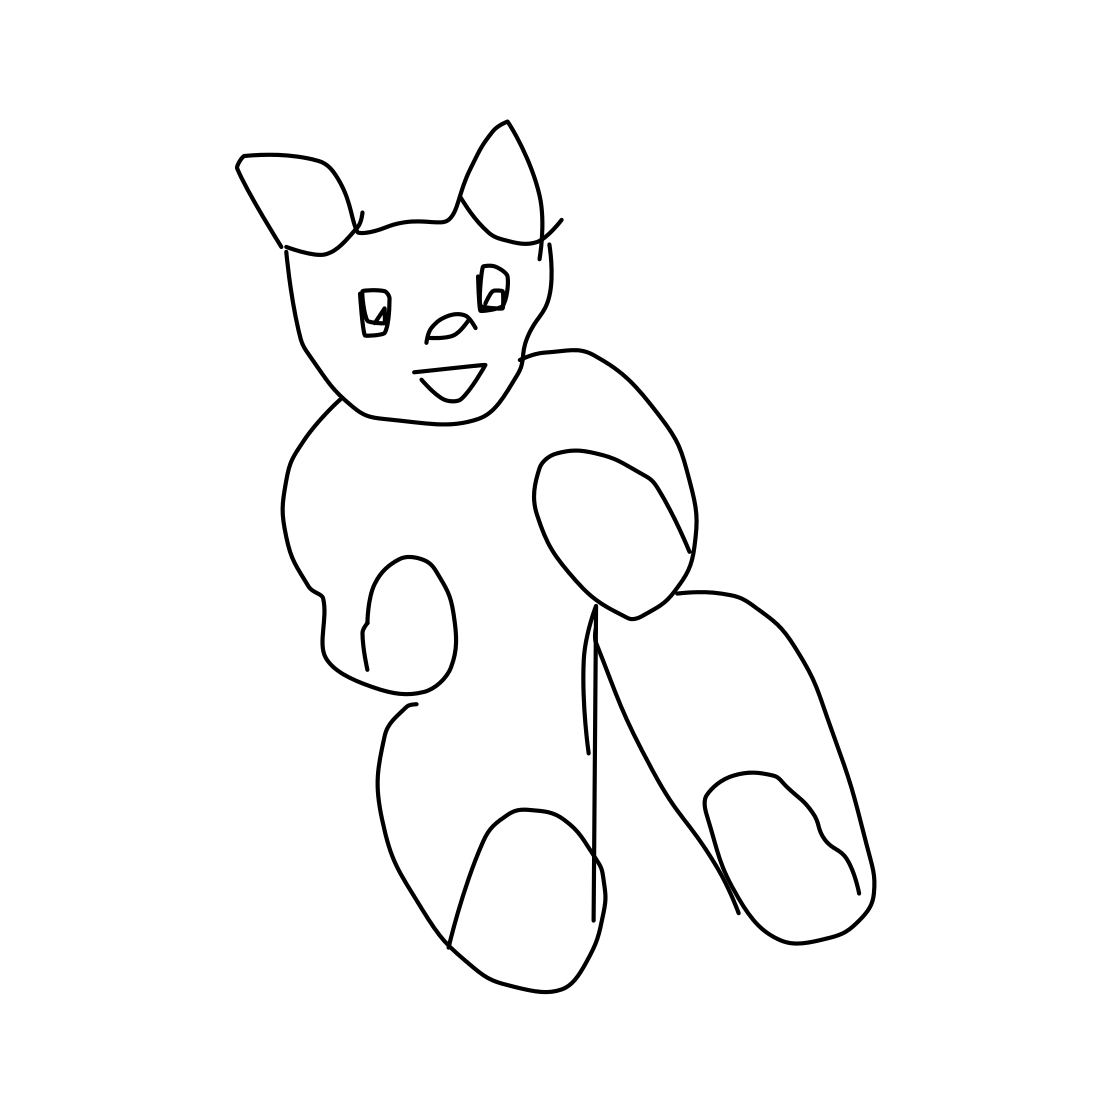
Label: teddy-bear